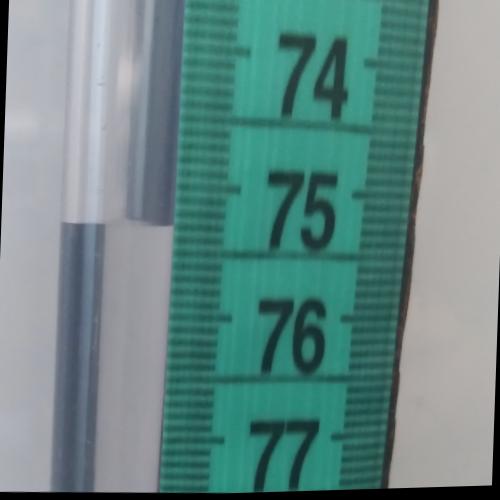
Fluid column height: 75.3 cm